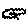
Label: zigzag